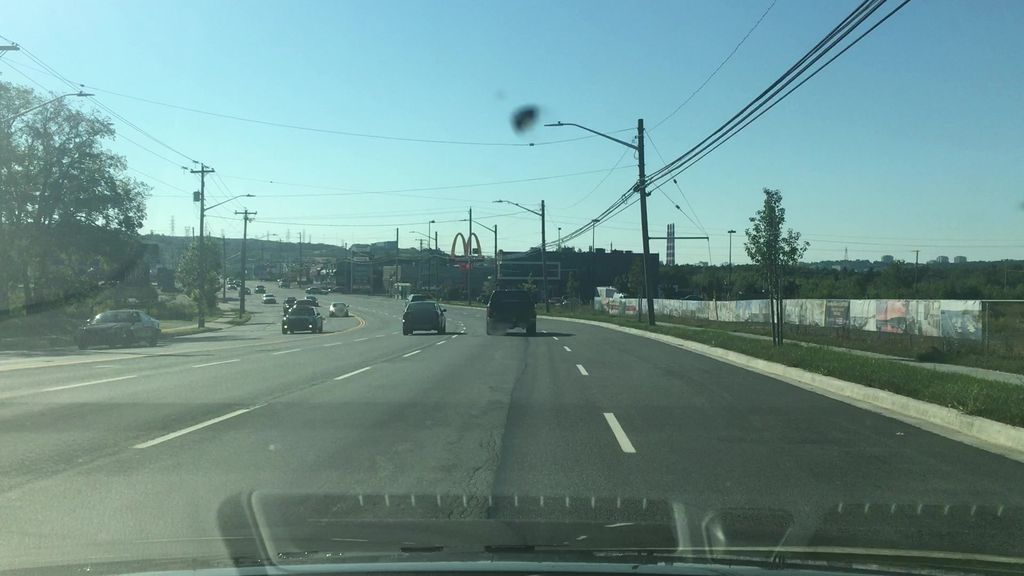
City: halifax